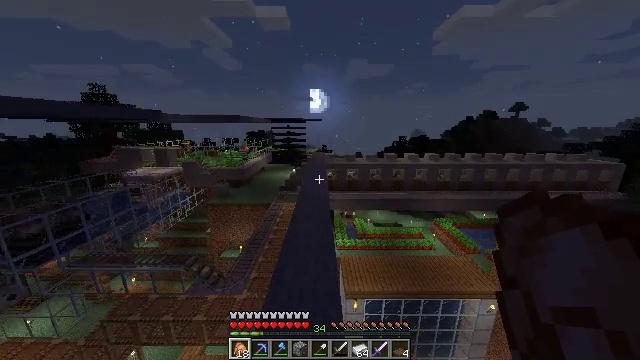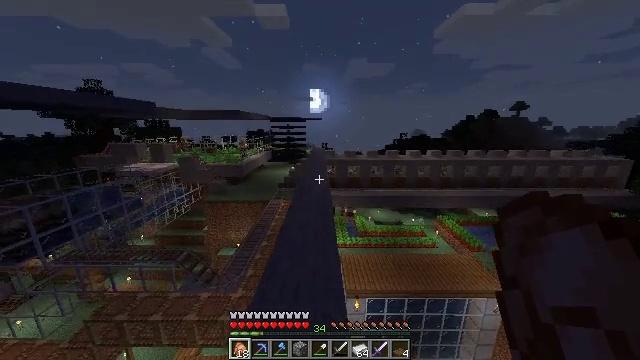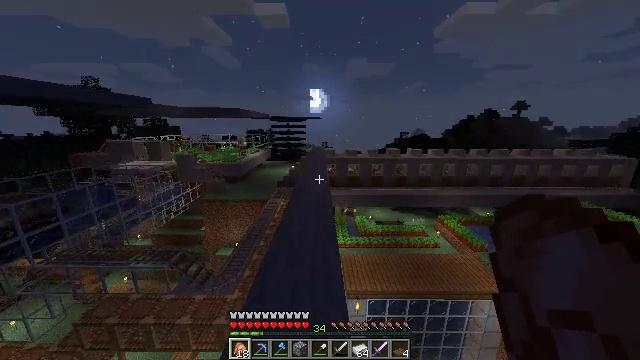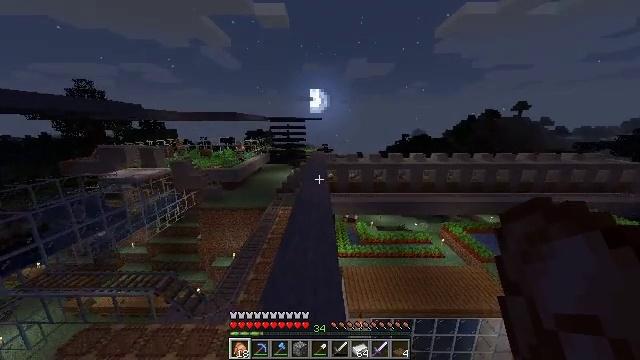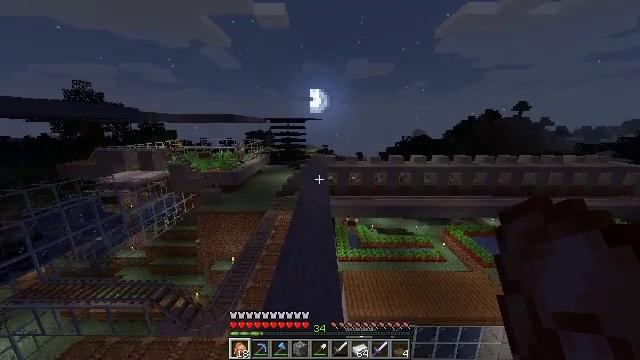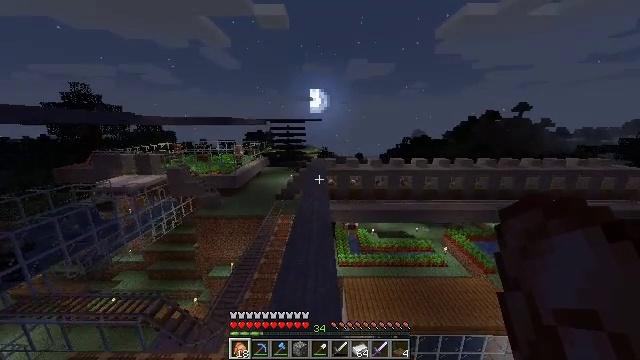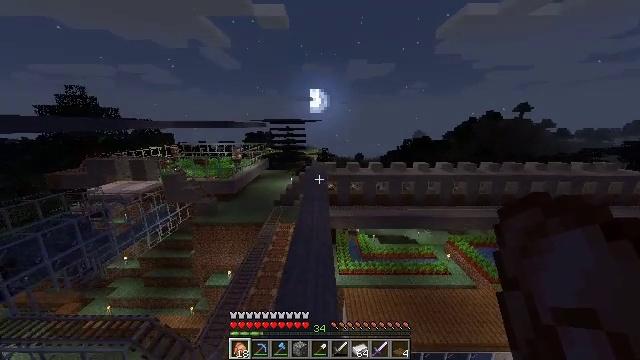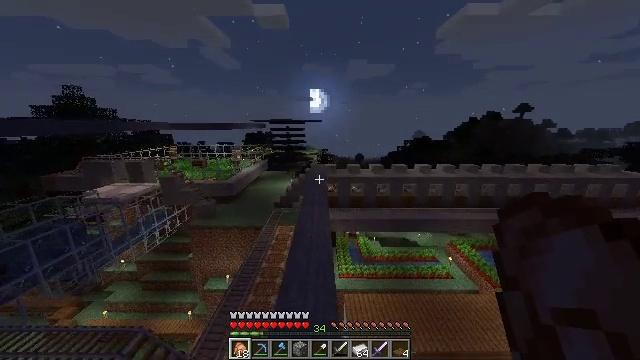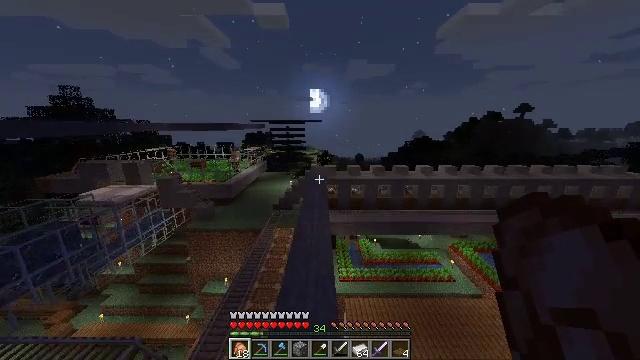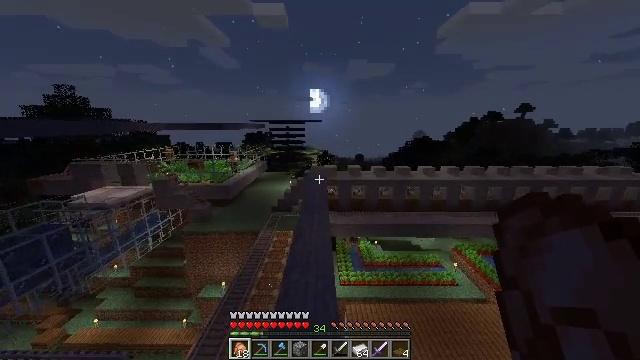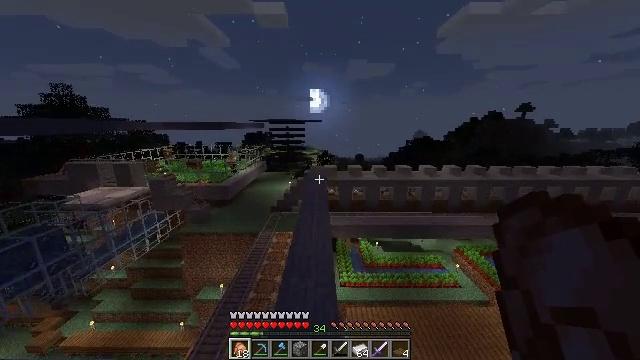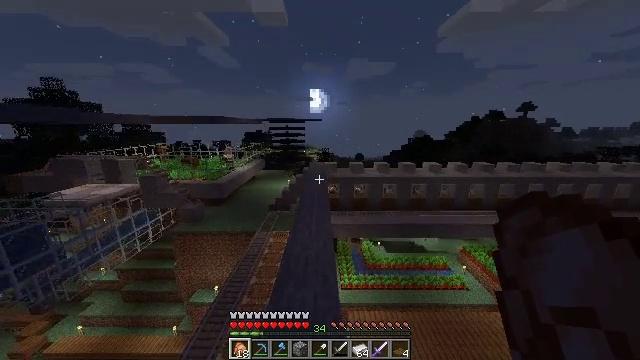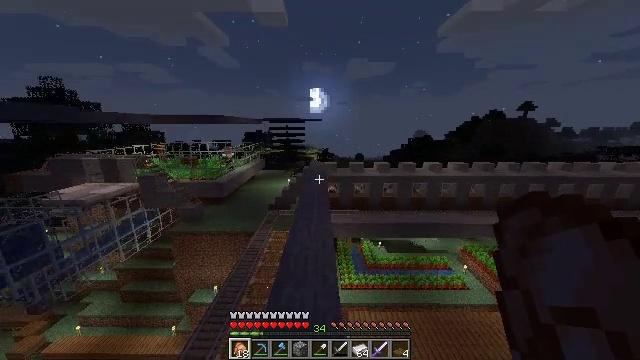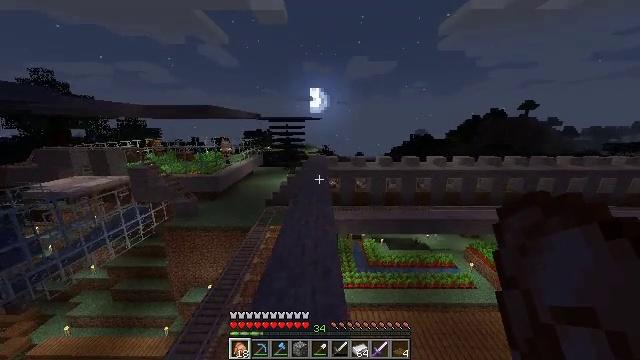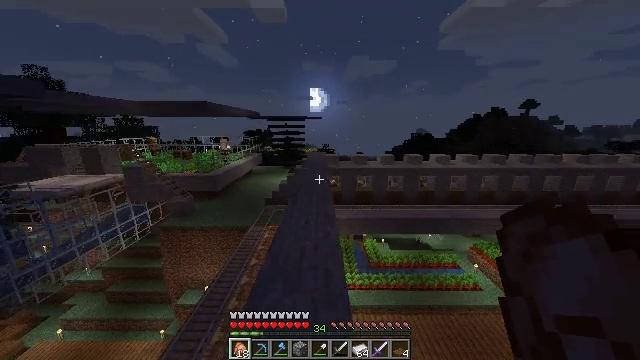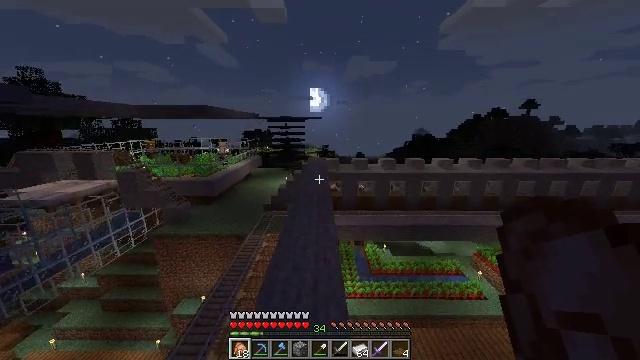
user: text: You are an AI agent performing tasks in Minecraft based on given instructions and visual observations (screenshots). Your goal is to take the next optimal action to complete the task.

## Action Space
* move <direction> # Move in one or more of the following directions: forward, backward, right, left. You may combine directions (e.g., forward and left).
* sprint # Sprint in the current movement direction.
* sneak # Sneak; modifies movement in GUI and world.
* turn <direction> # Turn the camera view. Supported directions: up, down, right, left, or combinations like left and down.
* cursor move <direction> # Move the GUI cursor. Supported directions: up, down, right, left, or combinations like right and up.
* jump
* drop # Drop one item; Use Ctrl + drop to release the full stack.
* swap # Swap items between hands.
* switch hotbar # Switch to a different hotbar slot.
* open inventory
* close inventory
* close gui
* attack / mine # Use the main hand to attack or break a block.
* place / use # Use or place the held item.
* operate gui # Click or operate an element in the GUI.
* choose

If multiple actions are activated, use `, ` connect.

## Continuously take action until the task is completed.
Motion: motion action
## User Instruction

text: craft item bell
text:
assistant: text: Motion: move forward, jump
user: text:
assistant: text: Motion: move forward, jump
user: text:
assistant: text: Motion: move forward, jump
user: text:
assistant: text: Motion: move forward, sprint, jump
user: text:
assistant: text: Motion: move forward, sprint, jump
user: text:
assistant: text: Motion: move forward, sprint, jump
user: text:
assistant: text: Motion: move forward, sprint, jump
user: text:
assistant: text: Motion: move forward, jump
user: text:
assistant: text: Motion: move forward, jump
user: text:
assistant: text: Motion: move forward, jump
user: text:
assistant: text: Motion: move forward, jump
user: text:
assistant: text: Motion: move forward, jump
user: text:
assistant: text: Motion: move forward, jump
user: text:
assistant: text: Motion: move forward, jump
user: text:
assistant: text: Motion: move forward, sprint, jump
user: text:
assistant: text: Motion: move forward, sprint, jump
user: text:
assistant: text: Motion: move forward, sprint, jump
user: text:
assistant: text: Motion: move forward, sprint, jump
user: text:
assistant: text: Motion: move forward, jump
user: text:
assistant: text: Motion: move forward, jump
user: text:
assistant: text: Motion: move forward, jump
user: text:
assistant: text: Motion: move forward, jump
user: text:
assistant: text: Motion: move forward, jump
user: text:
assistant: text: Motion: move forward, jump
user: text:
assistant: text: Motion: move forward, jump
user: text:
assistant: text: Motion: move forward, sprint, jump
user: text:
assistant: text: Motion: move forward, sprint, jump
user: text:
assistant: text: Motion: move forward, sprint, jump
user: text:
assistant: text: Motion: move forward, sprint, jump
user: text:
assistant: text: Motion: move forward, jump